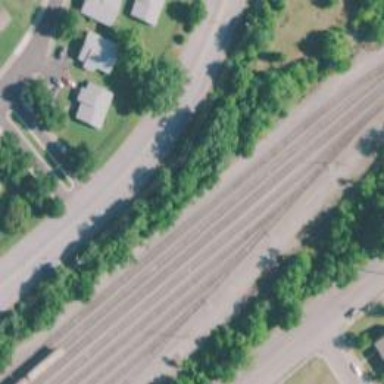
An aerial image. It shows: Railway yard.